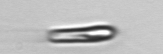
Label: Chrysochromulina